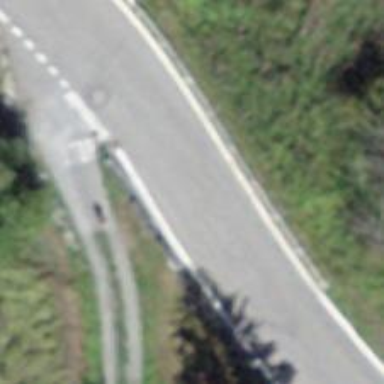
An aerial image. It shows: Bus stop along the road.